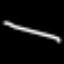
Label: line